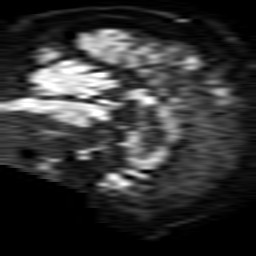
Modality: TRACE
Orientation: sagittal
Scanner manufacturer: philips
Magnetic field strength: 1.5 T
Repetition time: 3.684 s
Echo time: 0.09411 s